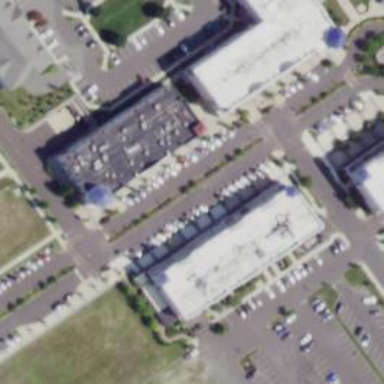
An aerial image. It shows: Retail building housing beauty shop.